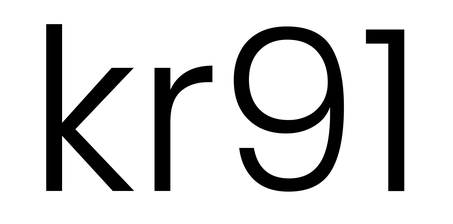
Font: Poppins-Light